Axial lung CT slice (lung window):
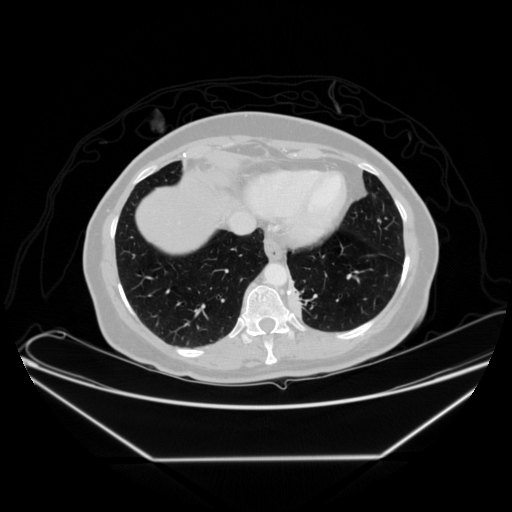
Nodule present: no